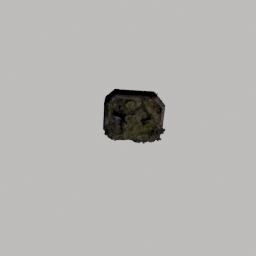
Label: architecture